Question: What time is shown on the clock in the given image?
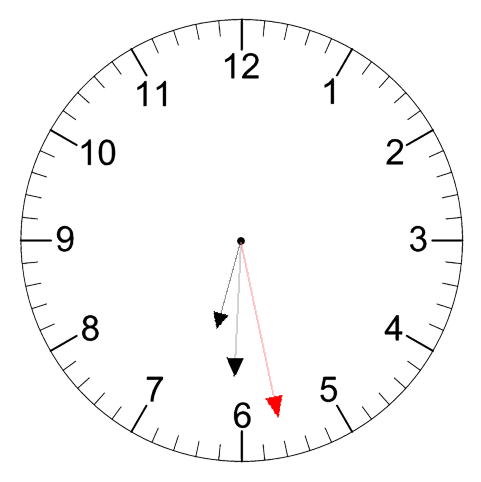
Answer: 06:30:28